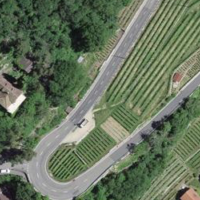
EUNIS habitat code: 40
Species observed at this site:
Lactuca perennis
Geranium sanguineum
Carpinus betulus